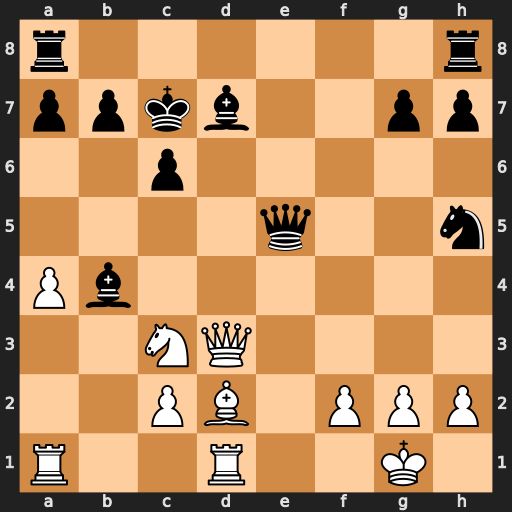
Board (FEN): r6r/ppkb2pp/2p5/4q2n/Pb6/2NQ4/2PB1PPP/R2R2K1
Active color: w
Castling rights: -
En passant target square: -
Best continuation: Nb5+ cxb5 Bxb4